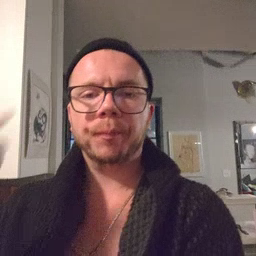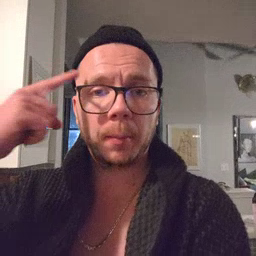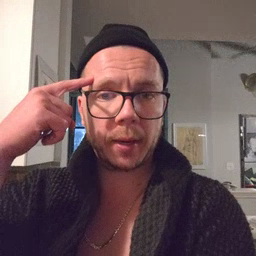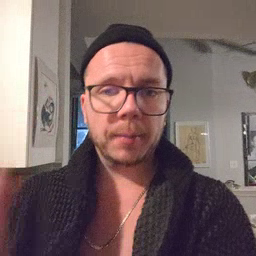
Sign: penny